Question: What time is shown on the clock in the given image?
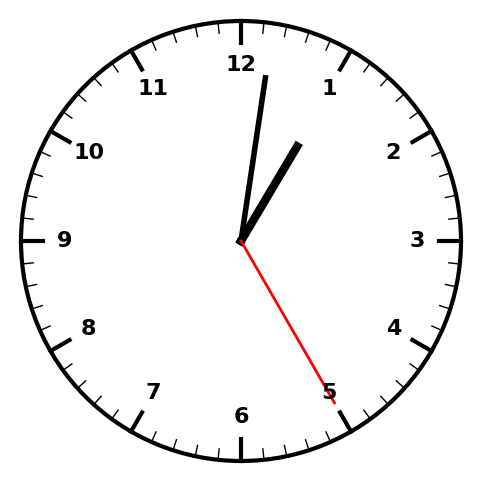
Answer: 01:01:25